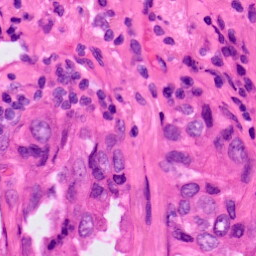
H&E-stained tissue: Lung